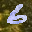
Label: 6